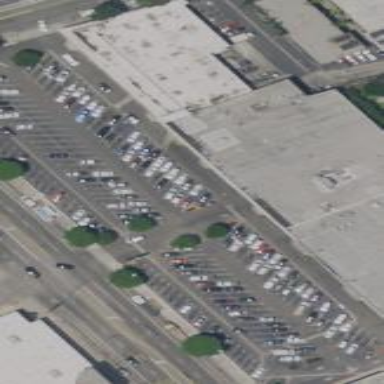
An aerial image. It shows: Retail building.